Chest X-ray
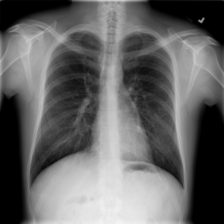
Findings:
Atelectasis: negative
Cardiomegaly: negative
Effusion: negative
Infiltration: negative
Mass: negative
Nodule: negative
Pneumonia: negative
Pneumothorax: negative
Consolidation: negative
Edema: negative
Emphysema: negative
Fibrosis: negative
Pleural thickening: negative
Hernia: negative